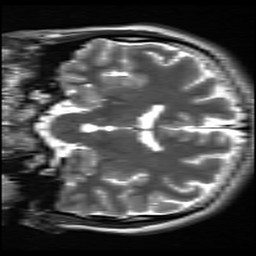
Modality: inplaneT2
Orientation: coronal
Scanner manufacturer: siemens
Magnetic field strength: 3 T
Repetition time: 7.02 s
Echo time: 0.069 s